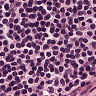
Metastatic tissue present: no